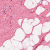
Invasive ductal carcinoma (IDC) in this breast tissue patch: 0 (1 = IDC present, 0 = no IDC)